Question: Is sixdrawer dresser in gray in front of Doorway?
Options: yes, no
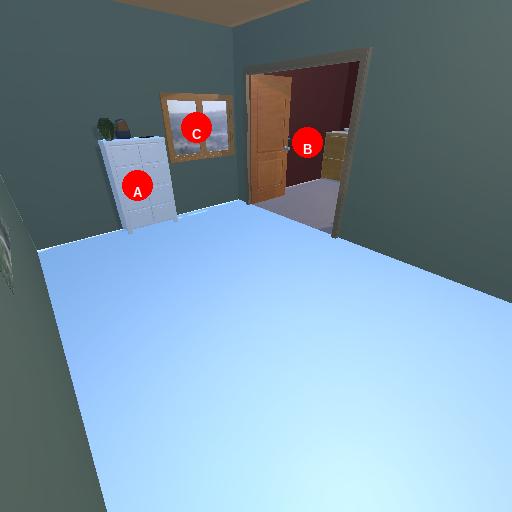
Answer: yes